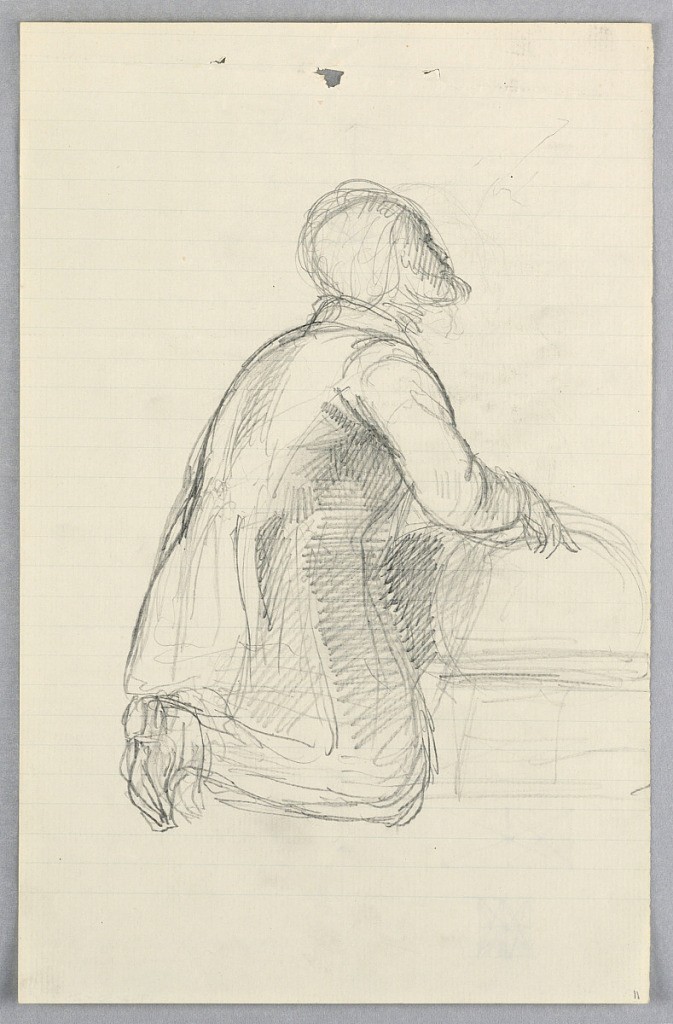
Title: Study for "Scientific Group"
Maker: Daniel Huntington, American, 1816–1906
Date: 1858
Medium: Graphite on lined white laid paper
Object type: Drawing
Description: Man on one knee facing right, his hand on an object in front of him and his head lifted. Verso: geometrical three-dimensional outlines.